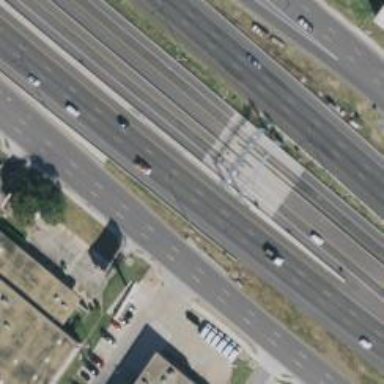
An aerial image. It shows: Toll gantry on the road.